Question: I'm trying to create several date variables based on an original value, but with the current year. The only code I can get to run seems overly complex and gives me inaccurate results:
'''
, DATEADD(DAY,DATEPART(DAYOFYEAR, o.AnnualReviewDate),
DATEADD(YEAR,YEAR(GETDATE())-1900,0)) AS ARDateCurr
DATEADD(DAY,DATEPART(DAYOFYEAR, o.AnnualReviewDate)+30,
DATEADD(YEAR,YEAR(GETDATE())-1900,0)) AS ARDatePlus30
'''
Why does:
'''
DECLARE @Now AS DATE = GETDATE()
DECLARE @Year AS INT = DATEPART(YEAR,@Now)
...
, DATEFROMPARTS(YEAR(@Now),MONTH(o.AnnualReviewDate)-1,
DAY(o.AnnualReviewDate)) AS ARDateMin30
'''
give me the error message:
'Cannot construct data type date, some of the arguments have values which are not valid.'

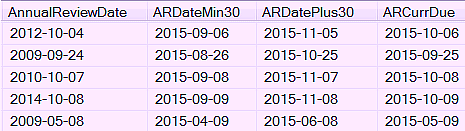
Answer: At a guess, are these the values you're looking for:
'''
declare @t table (AnnualReviewDate datetime)
insert into @t (AnnualReviewDate) values
('20121004'),('20090924'),('20101007'),('20141008'),('20090508'),
('20120229')
select
AnnualReviewDate,
r.ARCurrDue,
DATEADD(day,-30,ARCurrDue) as ARDateMin30,
DATEADD(day,30,ARCurrDue) as ARDatePlus30
from @t t
cross apply (SELECT DATEADD(year,DATEDIFF(year,AnnualReviewDate,GETDATE())
,AnnualReviewDate) as ARCurrDue) r
'''
Results:
'''
AnnualReviewDate ARCurrDue ARDateMin30 ARDatePlus30
----------------------- ----------------------- ----------------------- -----------------------
2012-10-04 00:00:00.<PHONE>-04 00:00:00.<PHONE>-04 00:00:00.<PHONE>-03 00:00:00.000
2009-09-24 00:00:00.<PHONE>-24 00:00:00.<PHONE>-25 00:00:00.<PHONE>-24 00:00:00.000
2010-10-07 00:00:00.<PHONE>-07 00:00:00.<PHONE>-07 00:00:00.<PHONE>-06 00:00:00.000
2014-10-08 00:00:00.<PHONE>-08 00:00:00.<PHONE>-08 00:00:00.<PHONE>-07 00:00:00.000
2009-05-08 00:00:00.<PHONE>-08 00:00:00.<PHONE>-08 00:00:00.<PHONE>-07 00:00:00.000
2012-02-29 00:00:00.<PHONE>-28 00:00:00.<PHONE>-29 00:00:00.<PHONE>-30 00:00:00.000
'''
That is, 'ARCurrDue' should be the same day and month as 'AnnualReviewDate', but in the current year, and then the other columns are plus and minus 30 days from that?
You'll note I've included a 29th February in the sample so you can see what's computed for it (you should always think about what the requirement is for such dates and include them in sample data)
---
The magic here is using this expression to reset a date's year to the current one, without affecting the month and day (except for Feb 29):
'''
DATEADD(year,DATEDIFF(year,AnnualReviewDate,GETDATE())
,AnnualReviewDate)
'''
The inner expression ('DATEDIFF') is "how many year boundaries have passed since 'AnnualReviewDate'". The outer expression then adds that same number of whole years onto 'AnnualReviewDate'. Note that this same expression even works if 'AnnualReviewDate' is a date in the future.